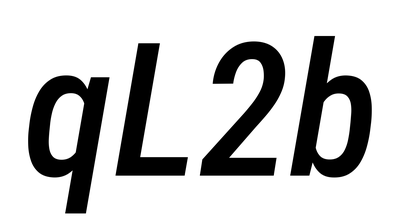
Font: Roboto-Italic_Condensed_Medium_Italic